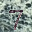
Label: 7